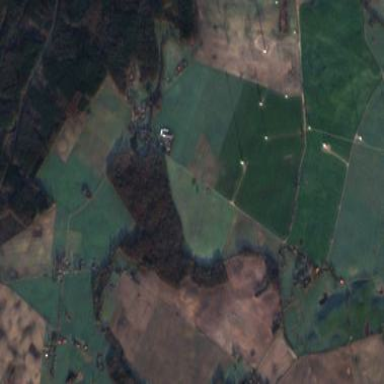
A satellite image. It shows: Picturesque farmland scene.